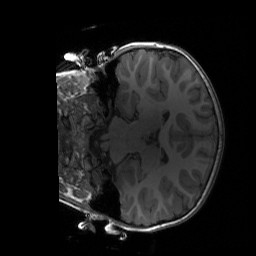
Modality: T1w
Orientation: coronal
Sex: male
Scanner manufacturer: siemens
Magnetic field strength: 3 T
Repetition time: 1.9 s
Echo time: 0.00243 s